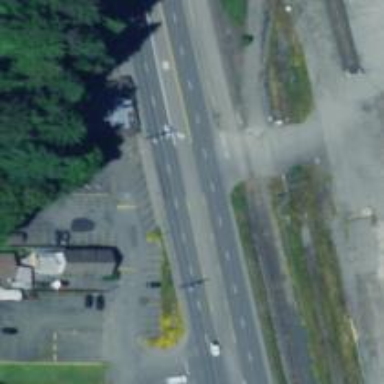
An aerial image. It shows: Trunk highway.